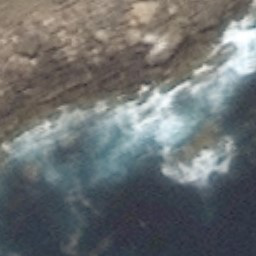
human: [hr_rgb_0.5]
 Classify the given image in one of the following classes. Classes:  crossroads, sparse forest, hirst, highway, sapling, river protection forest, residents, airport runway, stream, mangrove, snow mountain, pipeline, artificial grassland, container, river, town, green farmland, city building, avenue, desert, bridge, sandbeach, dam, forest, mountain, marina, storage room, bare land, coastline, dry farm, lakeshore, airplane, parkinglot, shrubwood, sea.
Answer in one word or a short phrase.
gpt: coastline